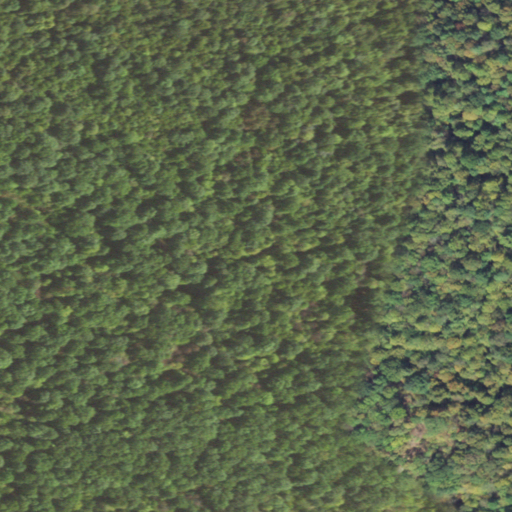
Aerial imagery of valley in Pennsylvania named Little Valley containing only deciduous forest